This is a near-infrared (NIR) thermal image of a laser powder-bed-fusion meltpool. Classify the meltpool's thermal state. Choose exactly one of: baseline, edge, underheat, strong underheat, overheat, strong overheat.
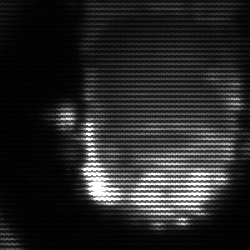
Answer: baseline